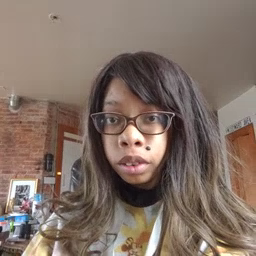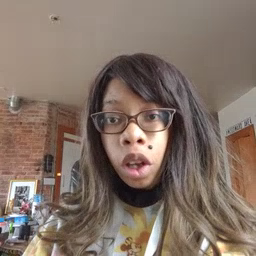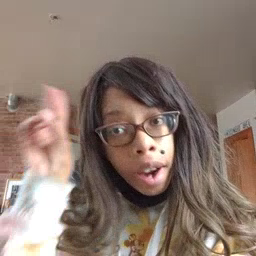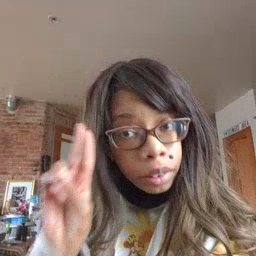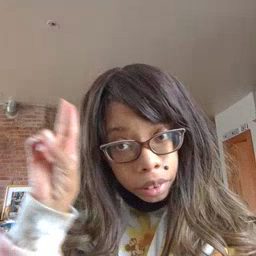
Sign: uncle